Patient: sex F, age 76
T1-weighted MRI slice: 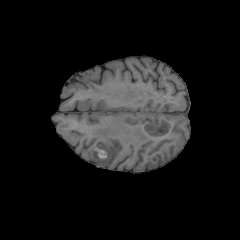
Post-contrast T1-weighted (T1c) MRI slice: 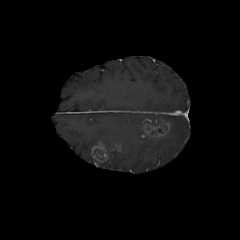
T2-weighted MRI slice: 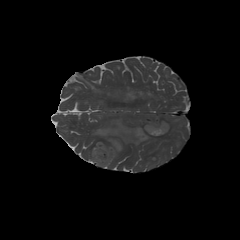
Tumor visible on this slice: yes
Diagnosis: Glioblastoma, IDH-wildtype
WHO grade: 4